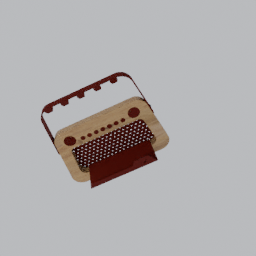
Label: appliances